Field crop: maize
Growth stage: 1
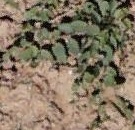
Species: convolvulus